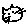
Label: cat